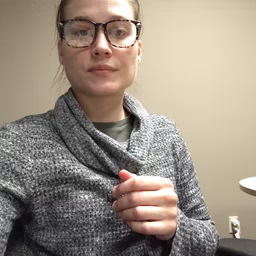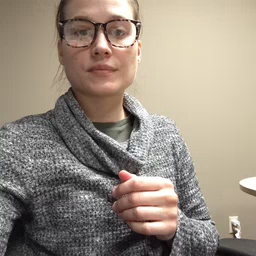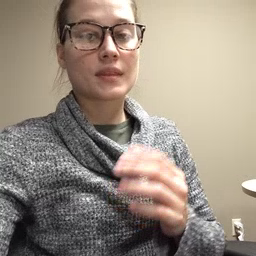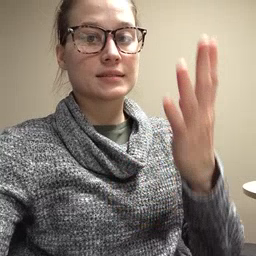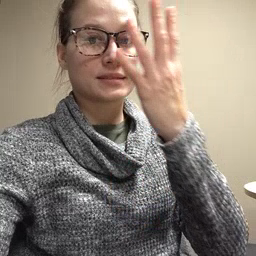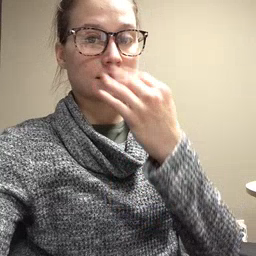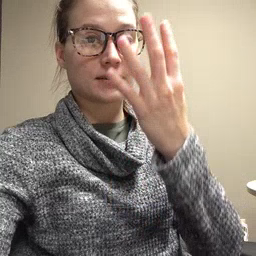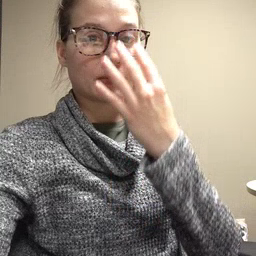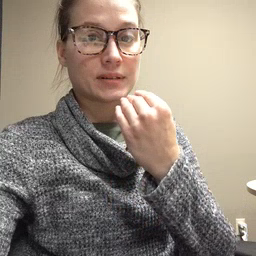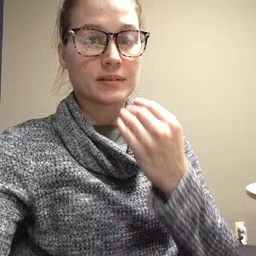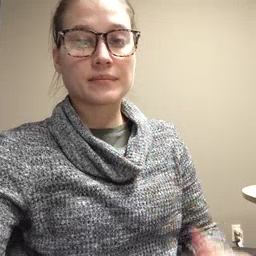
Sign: sleepy